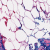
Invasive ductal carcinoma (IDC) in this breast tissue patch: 0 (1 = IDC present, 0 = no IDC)